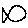
Label: fish